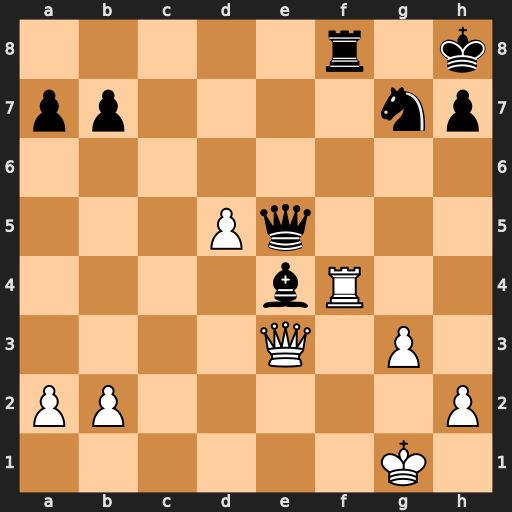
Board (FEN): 5r1k/pp4np/8/3Pq3/4bR2/4Q1P1/PP5P/6K1
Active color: w
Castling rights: -
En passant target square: -
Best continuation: Rxf8#